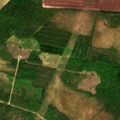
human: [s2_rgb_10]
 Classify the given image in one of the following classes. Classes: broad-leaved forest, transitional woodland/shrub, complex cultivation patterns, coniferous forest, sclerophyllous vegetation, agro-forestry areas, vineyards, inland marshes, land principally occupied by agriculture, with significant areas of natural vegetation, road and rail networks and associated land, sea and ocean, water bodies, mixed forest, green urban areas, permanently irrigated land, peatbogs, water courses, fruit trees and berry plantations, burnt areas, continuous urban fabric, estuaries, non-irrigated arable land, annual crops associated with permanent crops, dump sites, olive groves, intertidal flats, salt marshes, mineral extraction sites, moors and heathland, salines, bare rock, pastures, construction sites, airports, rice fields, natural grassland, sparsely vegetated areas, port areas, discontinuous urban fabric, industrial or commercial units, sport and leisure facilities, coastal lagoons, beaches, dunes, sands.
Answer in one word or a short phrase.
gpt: coniferous forest, mixed forest, transitional woodland/shrub, peatbogs